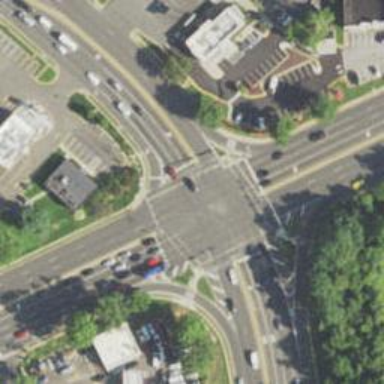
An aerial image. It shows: Marked road crossing.